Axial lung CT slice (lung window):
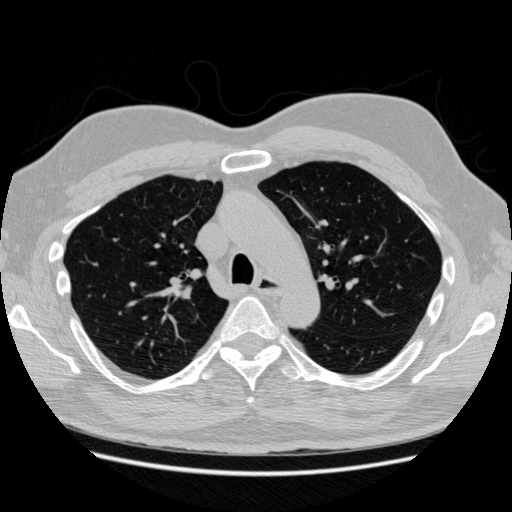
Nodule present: no